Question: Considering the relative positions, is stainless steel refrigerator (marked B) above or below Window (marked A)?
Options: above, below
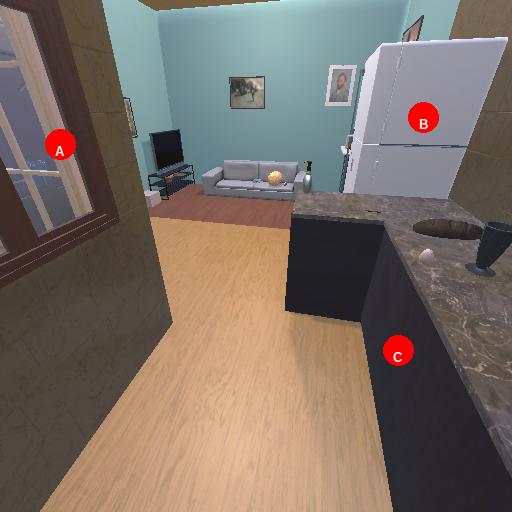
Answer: above